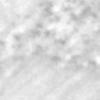
Label: no_change